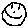
Label: smiley face